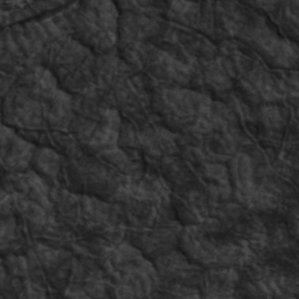
Label: non_frost